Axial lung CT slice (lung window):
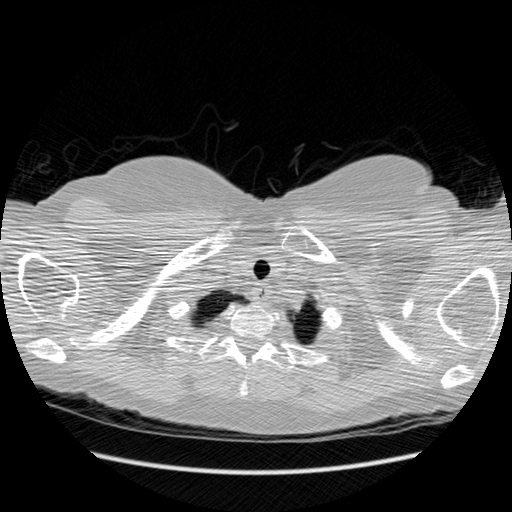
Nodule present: no